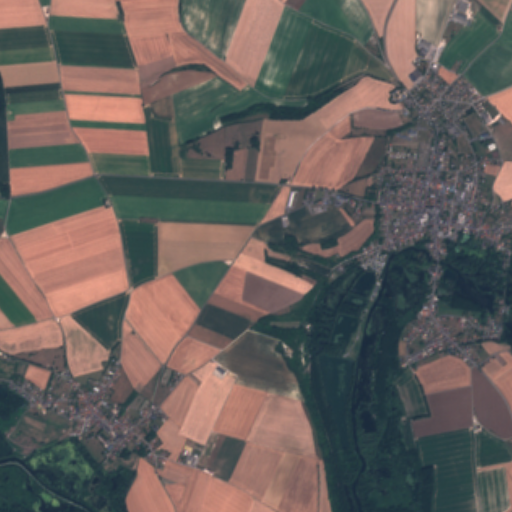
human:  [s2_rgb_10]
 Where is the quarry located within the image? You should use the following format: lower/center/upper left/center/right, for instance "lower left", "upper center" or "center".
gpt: The quarry is located in the lower center of the image.
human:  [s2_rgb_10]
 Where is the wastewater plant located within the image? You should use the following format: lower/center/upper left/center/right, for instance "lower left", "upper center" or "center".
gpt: The wastewater plant is located in the center right of the image.
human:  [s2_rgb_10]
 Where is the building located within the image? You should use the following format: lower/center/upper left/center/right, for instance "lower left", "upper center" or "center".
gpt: There is no building in the image.